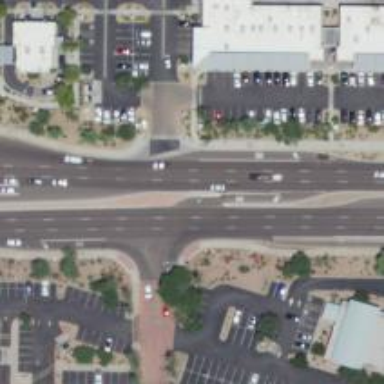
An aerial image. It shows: Secondary link road with asphalt surface.